Question:
As you can see in the image attached, I have a wrapper 'div' inside which I have 'section'.
Now, I want that all content inside 'section' should have space on all sides (i.e. I want padding on all content inside 'section'. I cannot do,
'''
section {
padding:20px;
}
'''
because it will increase the width of 'section' to 1020 + 20 (left padding) + 20 (right padding) = 1060px.
Since, direct children inside 'section' are not always div (there are 'aside' and 'p' too), I cant do
'''
section div{
margin:20px;
}
'''
Currently, I am doing
'''
section > *{
margin:20px;
}
'''
So that every element takes a 20px margin from section. but I've heard that we should not use universal selector (*), its a performance bottleneck. Also, is this even cross browser ?
I've also thought to create a wrapper 'div' inside all sections which will take all all elements inside it, so that I can do
'''
section > div{
margin:20px;
}
'''
But, is this worth changing markup . Will it be so slow with universal selector ?
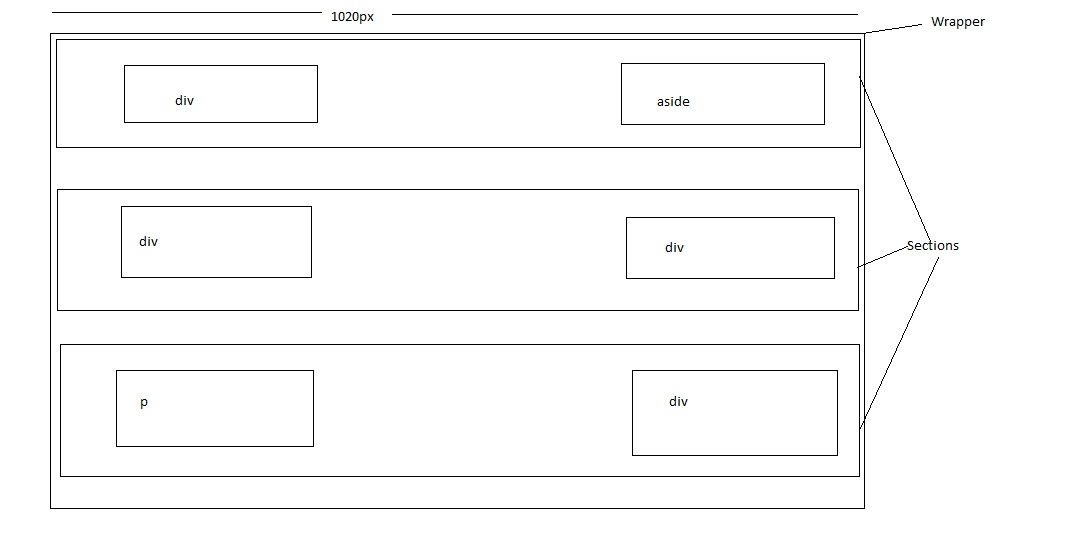
Answer: You can use comma separated selectors, like this
'''
section > div, section > aside, section > p {
margin:20px;
}
'''
Or, of course, give all the things that need margins a class, and use that class for a selector. As long as you don't use "hasmargins" for a class name...
But I'm not sure why you think that by giving the sections inside the wrapper div a padding, you'll increase the total width of the wrapper div. Am I missing something?